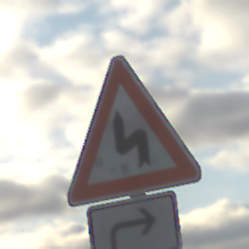
Verkehrszeichen: DoppelkurveZunaechstLinks
Zusatzzeichen unten: RichtungsangabeDurchPfeile5
Umgebung: Outdoor, RoadRail
Tageszeit: SunriseSunset
Wetter: PartlyCloudy
Licht: Natural
Jahreszeit: NotSpecified
Kontrast: LowContrast